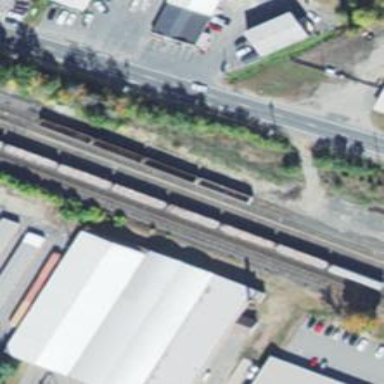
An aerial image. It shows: Railway yard designed for interchange purposes.